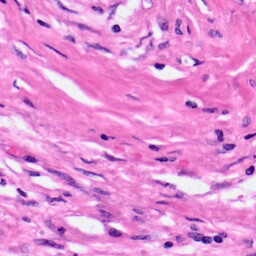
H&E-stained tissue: Pancreatic